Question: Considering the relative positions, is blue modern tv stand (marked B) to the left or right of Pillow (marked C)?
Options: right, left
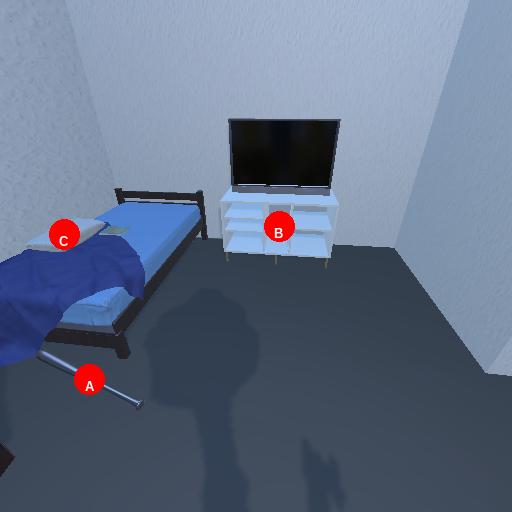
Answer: right